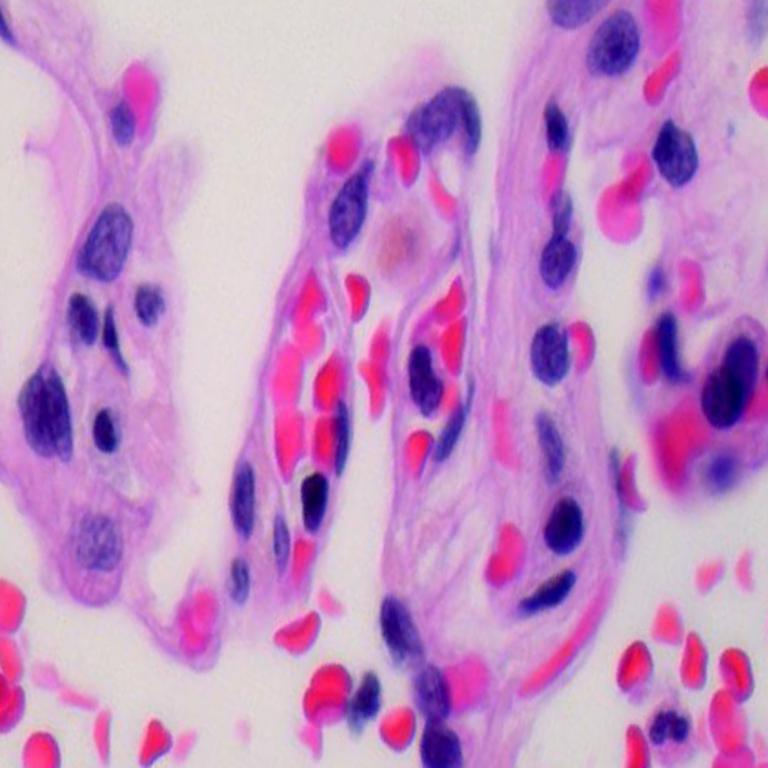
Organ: lung
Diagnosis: benign